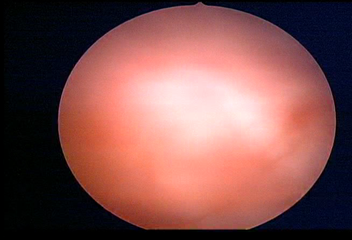
Modality: WLC
Class: Normal mucosa
Bladder cancer association: No